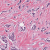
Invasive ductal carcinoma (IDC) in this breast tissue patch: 1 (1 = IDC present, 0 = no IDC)